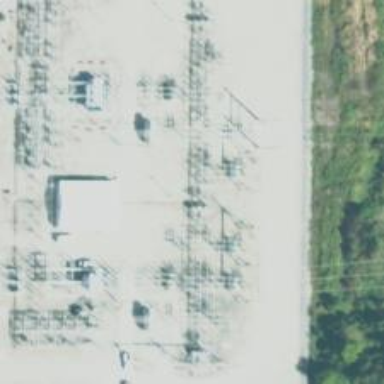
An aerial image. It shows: Switch used for power control.